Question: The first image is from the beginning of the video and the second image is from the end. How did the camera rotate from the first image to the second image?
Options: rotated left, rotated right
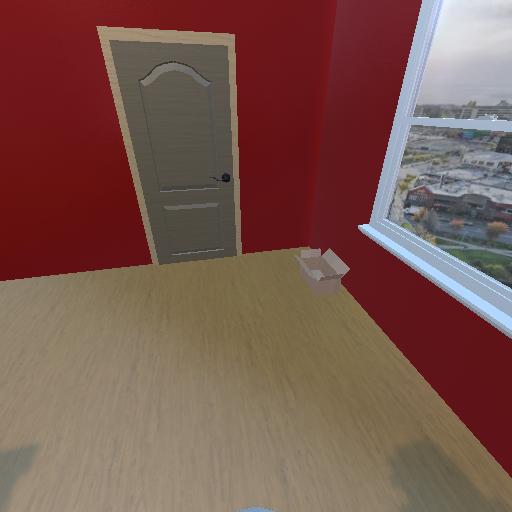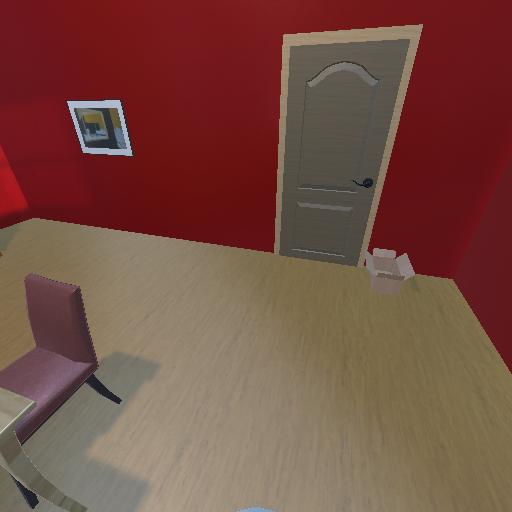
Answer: rotated left